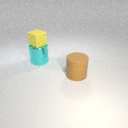
large cyan metal cylinder to the left of large brown rubber cylinder